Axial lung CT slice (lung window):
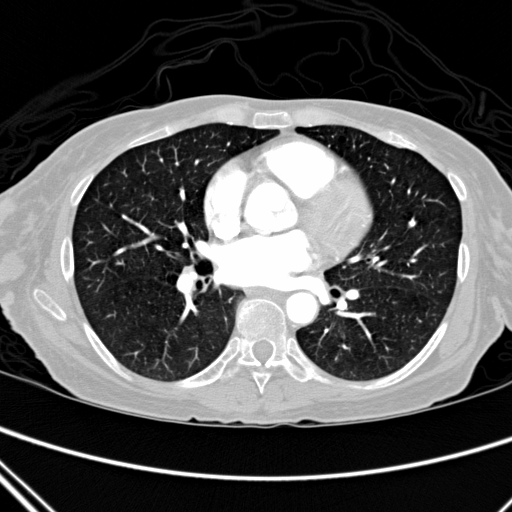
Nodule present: no